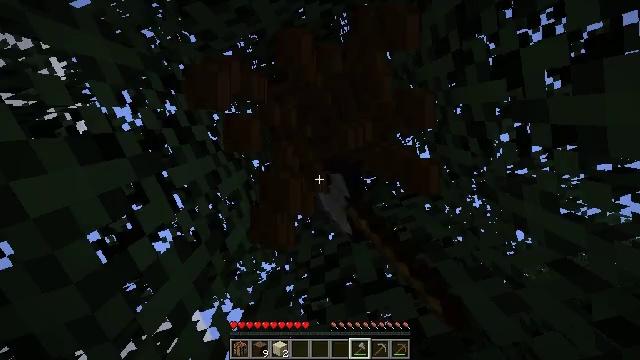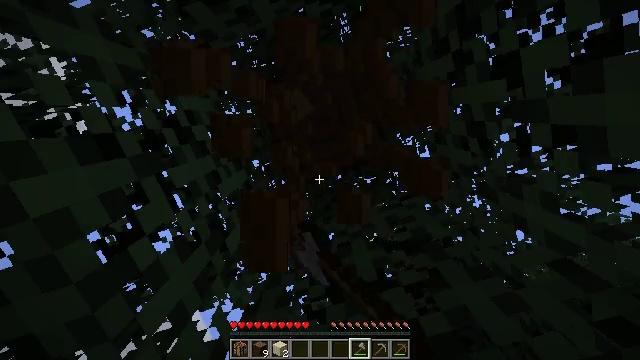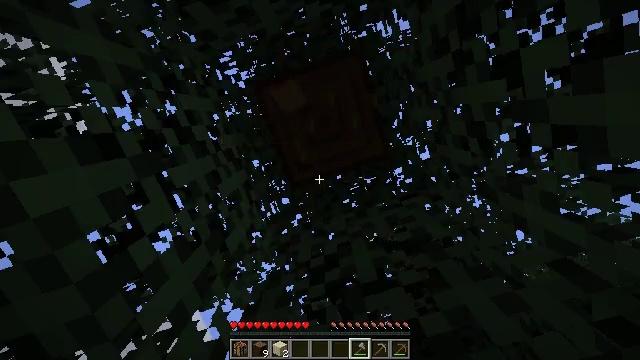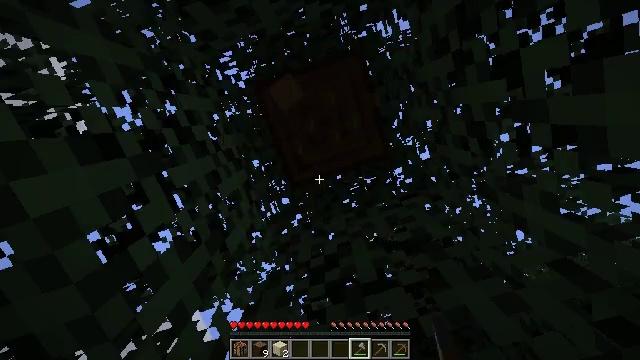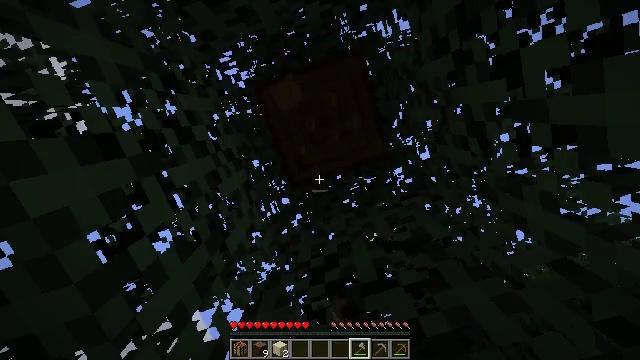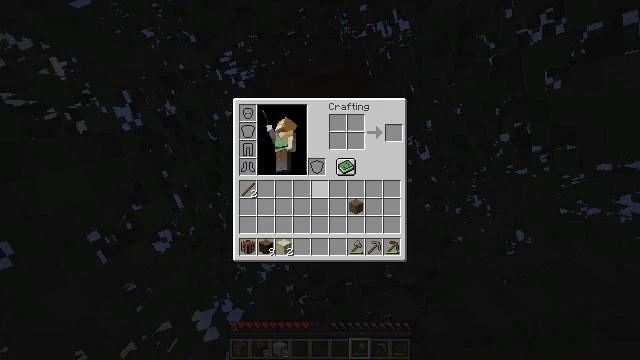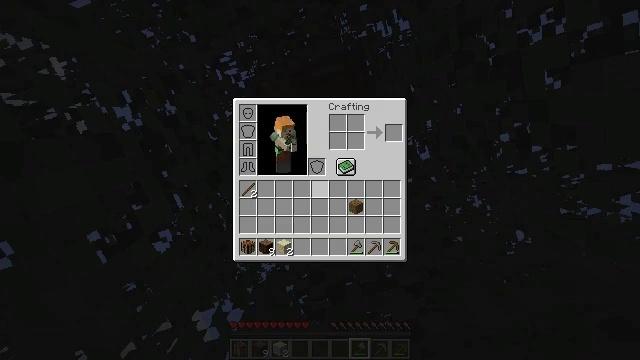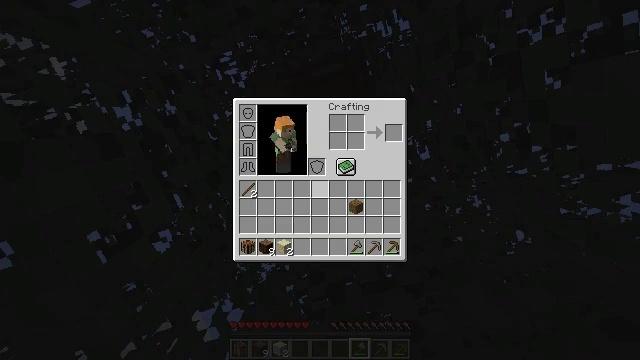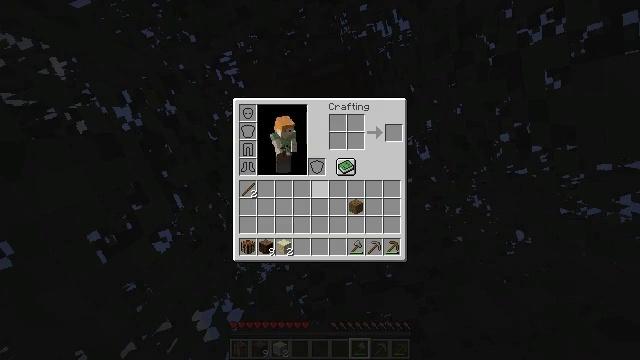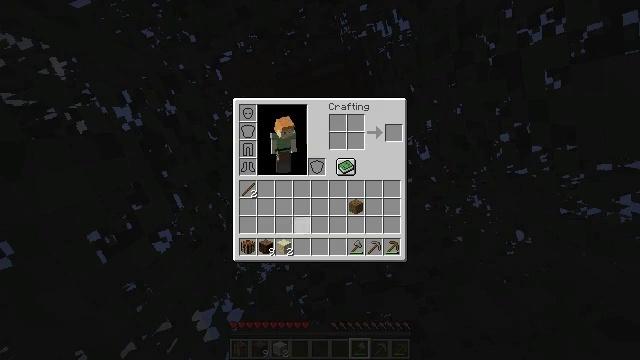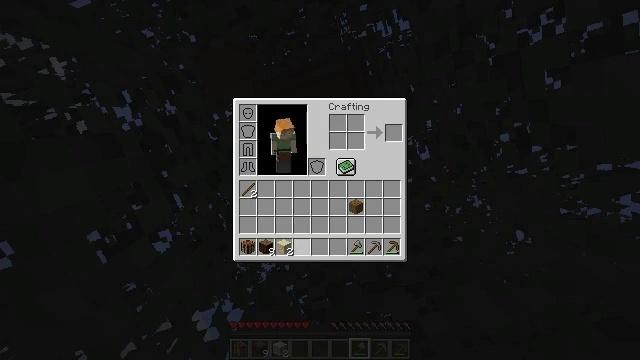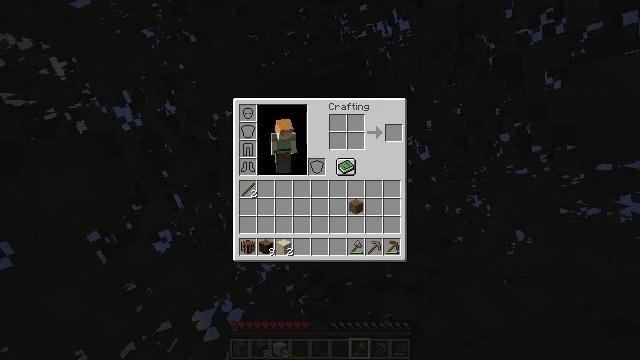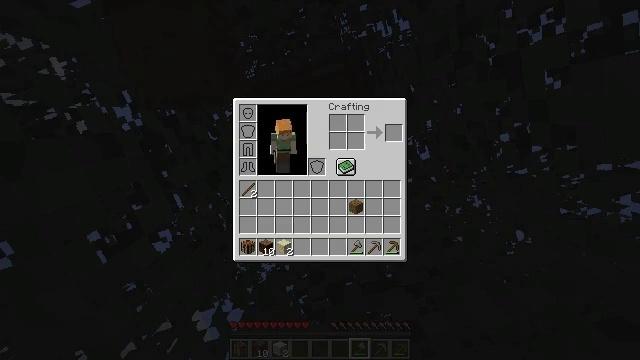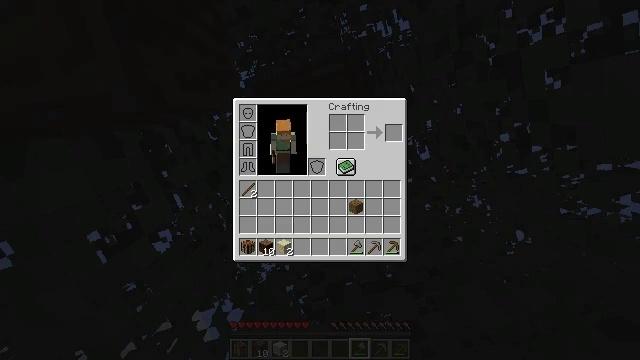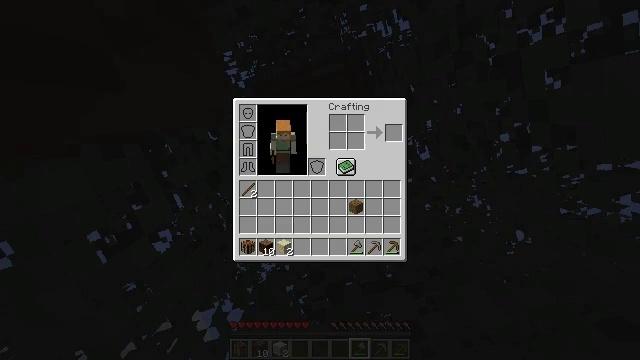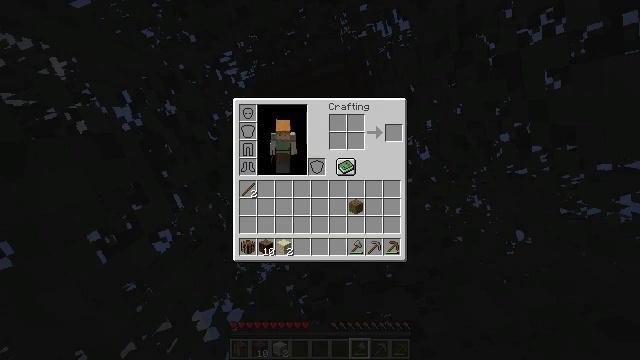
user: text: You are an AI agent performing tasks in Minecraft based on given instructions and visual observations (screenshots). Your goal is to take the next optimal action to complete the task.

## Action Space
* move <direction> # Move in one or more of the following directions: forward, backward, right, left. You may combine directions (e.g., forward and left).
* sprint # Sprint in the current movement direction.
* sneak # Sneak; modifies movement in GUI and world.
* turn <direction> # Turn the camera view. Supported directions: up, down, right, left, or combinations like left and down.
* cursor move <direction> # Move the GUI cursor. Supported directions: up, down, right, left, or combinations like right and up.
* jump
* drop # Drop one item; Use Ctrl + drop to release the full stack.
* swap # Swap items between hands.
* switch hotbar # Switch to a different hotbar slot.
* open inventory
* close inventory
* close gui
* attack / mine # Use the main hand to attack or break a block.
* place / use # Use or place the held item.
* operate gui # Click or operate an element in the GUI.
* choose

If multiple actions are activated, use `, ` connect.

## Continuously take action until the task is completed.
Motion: motion action
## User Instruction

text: Collect sand to make glass.
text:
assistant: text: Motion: attack / mine
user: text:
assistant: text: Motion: attack / mine
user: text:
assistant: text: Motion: attack / mine
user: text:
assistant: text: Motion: no_op
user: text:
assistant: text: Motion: open inventory
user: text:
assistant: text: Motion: open inventory
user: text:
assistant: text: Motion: open inventory
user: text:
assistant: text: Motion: cursor move down
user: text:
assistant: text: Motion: cursor move down
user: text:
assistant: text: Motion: cursor move left and down
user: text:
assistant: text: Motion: cursor move left and down
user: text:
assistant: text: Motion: cursor move down
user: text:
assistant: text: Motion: no_op
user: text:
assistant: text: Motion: no_op
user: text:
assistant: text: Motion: no_op
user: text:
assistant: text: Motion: no_op
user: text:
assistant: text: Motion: no_op
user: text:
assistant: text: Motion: no_op
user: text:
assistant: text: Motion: no_op
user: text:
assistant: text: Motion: no_op
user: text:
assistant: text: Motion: no_op
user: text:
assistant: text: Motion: no_op
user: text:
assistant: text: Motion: close inventory
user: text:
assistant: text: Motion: turn left and down, close inventory
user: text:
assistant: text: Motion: turn left and down
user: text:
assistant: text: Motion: turn left and down
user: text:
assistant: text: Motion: move forward, turn left and down
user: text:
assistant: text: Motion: move forward, turn left and down
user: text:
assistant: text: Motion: move forward, turn left and down
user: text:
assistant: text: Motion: move forward, turn left and down